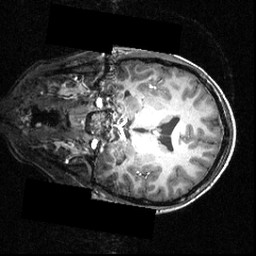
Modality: T1w
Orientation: coronal
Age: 16
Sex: male
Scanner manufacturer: siemens
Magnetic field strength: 3.951 T
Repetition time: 1.5 s
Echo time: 0.00335 s